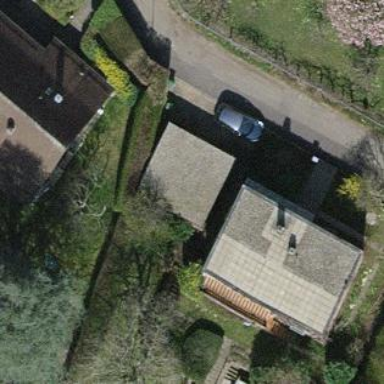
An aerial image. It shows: Garage.